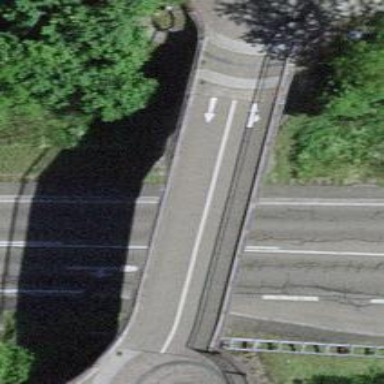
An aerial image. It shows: Man-made bridge.